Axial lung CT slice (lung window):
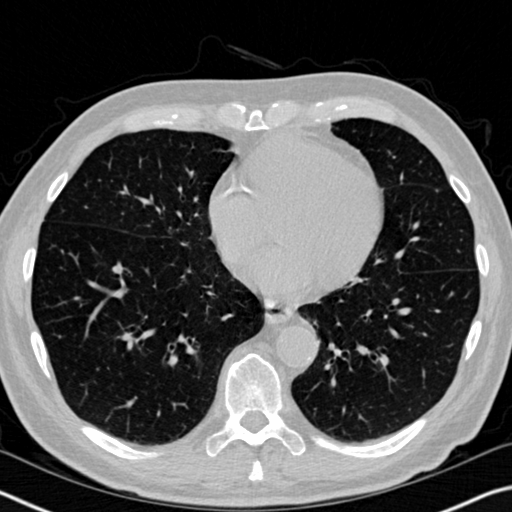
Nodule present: no